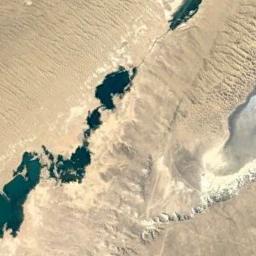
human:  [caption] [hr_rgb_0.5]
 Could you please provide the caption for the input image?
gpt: The desert has yellow sand and some sand ripples and some oasis are also in the desert .

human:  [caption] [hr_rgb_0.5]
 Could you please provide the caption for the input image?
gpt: There are many lines in the desert .

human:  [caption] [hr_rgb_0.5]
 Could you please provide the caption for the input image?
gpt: There are white desert with lines of green plants .

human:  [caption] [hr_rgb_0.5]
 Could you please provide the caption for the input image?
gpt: There is a long strip of turquoise lake in the pale yellow desert .

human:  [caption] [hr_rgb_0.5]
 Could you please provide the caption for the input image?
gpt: There are lakes in the middle of a yellow desert .